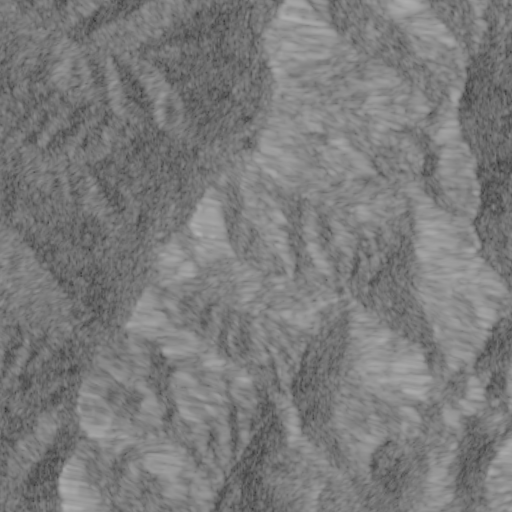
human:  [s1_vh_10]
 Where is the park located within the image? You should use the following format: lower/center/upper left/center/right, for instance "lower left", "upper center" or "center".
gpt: The park is located in the upper center of the image.
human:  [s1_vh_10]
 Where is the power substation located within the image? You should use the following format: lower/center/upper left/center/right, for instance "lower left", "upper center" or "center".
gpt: The power substation is located in the upper center of the image.
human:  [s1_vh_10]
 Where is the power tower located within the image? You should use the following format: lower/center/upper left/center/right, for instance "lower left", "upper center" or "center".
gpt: There is no power tower in the image.

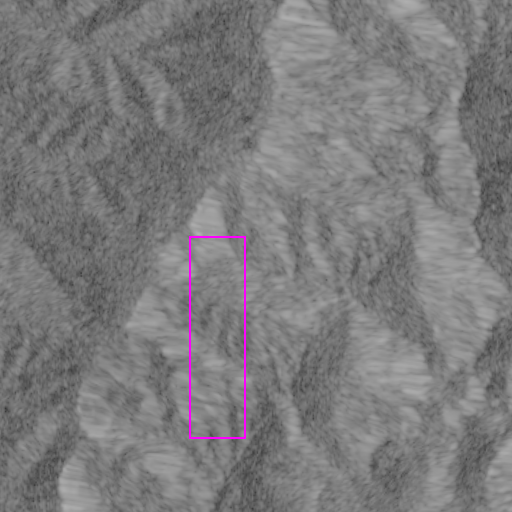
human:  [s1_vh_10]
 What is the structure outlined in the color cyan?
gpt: There is no cyan outline.
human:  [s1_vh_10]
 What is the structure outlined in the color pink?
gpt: There is no structure outlined in pink.